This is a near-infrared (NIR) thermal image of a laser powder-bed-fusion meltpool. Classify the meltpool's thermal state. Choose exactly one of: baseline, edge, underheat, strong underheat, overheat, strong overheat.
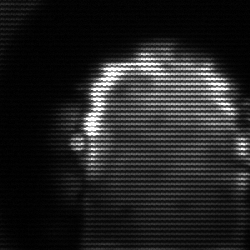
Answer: baseline